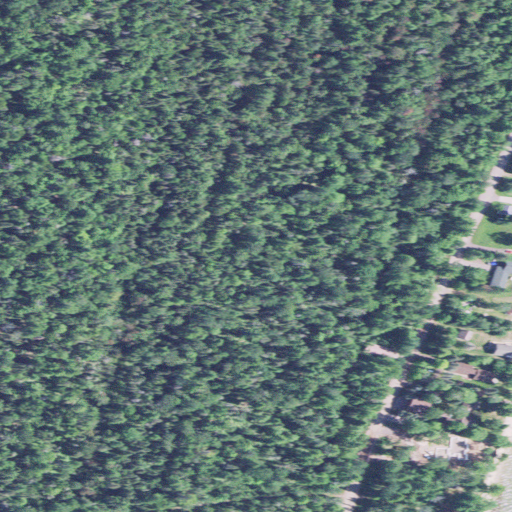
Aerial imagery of dune(s) in Michigan named Rabbit Bay Dune and Swale Complex (Minor) containing woody wetlands, evergreen forest, mixed forest, open development, grassland, low intensity development, medium intensity development, and barren land